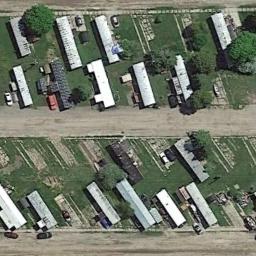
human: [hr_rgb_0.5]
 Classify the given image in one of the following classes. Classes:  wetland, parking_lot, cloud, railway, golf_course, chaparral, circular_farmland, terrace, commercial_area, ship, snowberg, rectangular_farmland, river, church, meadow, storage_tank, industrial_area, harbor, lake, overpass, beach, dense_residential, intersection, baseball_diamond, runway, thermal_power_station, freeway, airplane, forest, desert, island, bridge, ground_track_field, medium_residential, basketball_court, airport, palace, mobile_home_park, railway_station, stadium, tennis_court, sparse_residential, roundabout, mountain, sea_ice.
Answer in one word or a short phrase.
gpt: mobile_home_park